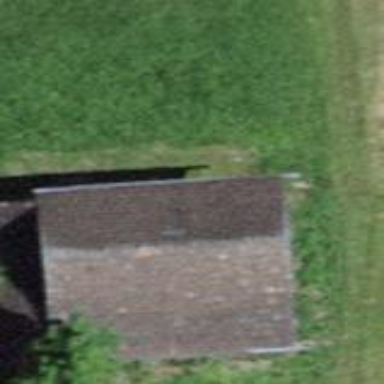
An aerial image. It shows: Rural barn.